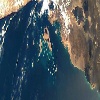
Label: water